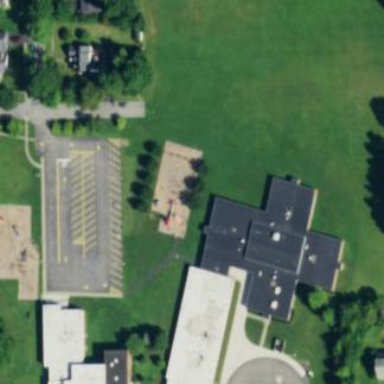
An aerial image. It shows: School.